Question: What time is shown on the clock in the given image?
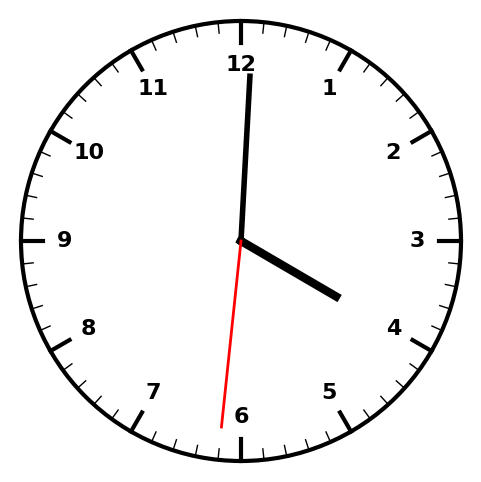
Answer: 04:00:31